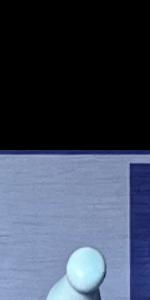
Label: Empty